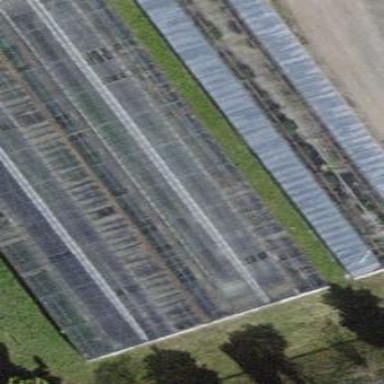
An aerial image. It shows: Greenhouse.